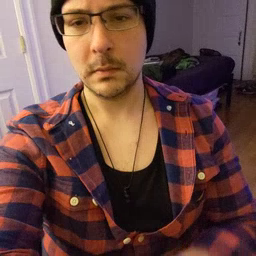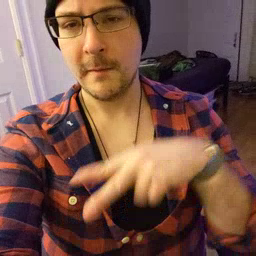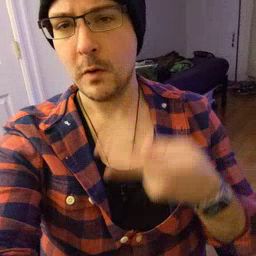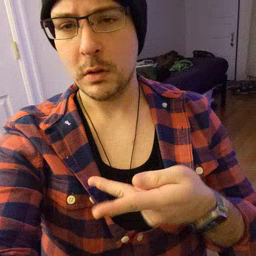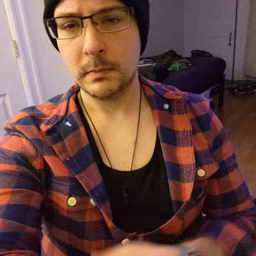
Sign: fall